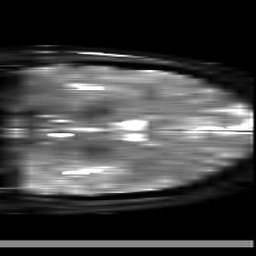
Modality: T2starmap
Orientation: coronal
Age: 34
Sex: male
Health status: ill